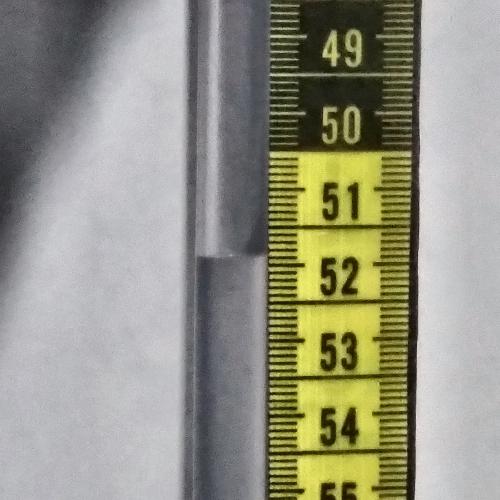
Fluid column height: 51.9 cm